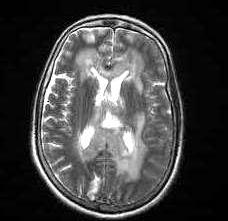
Label: notumor